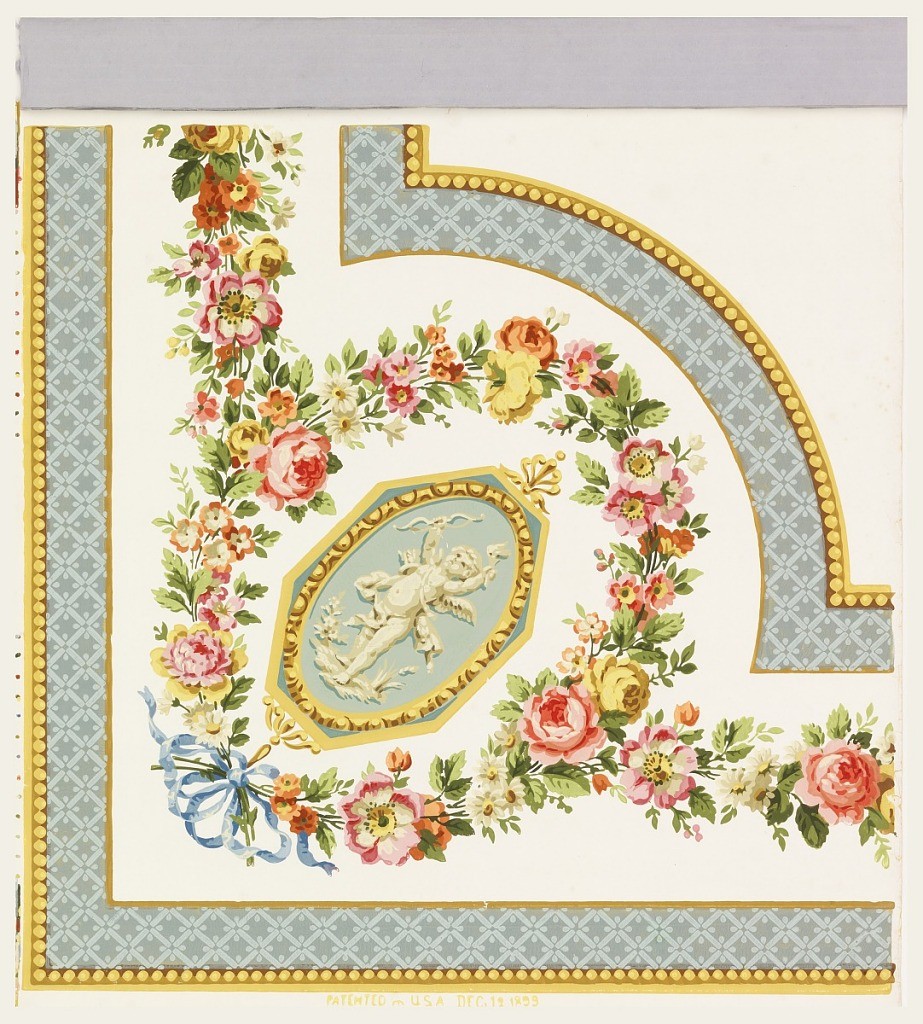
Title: Ceiling border
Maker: Zuber & Cie, Rixheim, Alsace, France, founded 1797
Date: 1899
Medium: block-printed on paper
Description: Ceiling corners, probably an earlier design but marked: "Patented in U.S.A. Dec. 12, 1899".